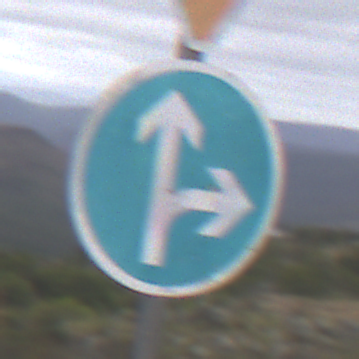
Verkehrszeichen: VorgeschriebeneFahrtrichtungGeradeausOderRechts
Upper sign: VorfahrtGewaehren
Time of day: Midday
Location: Outdoor (Nature)
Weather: Overcast
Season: NotSpecified
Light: Natural